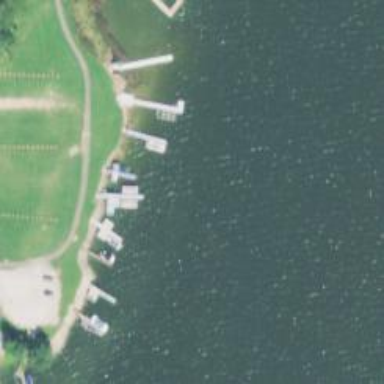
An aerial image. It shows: Man-made pier.